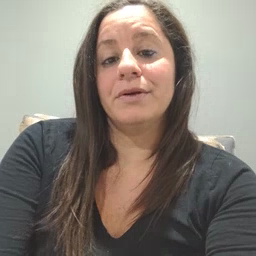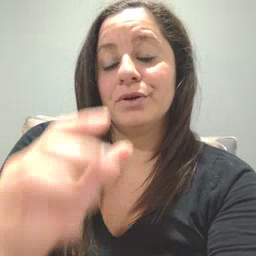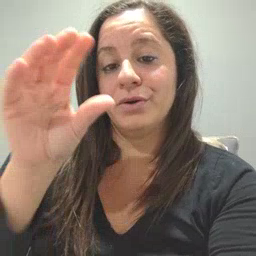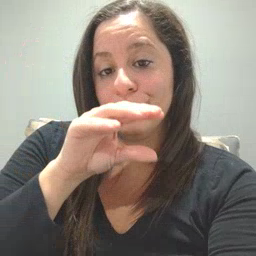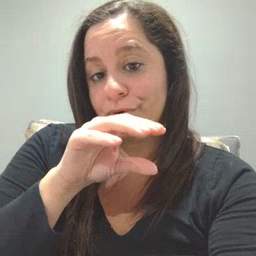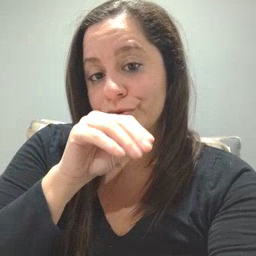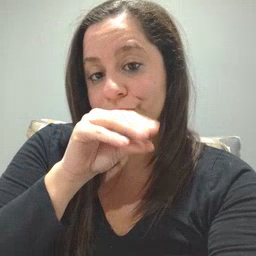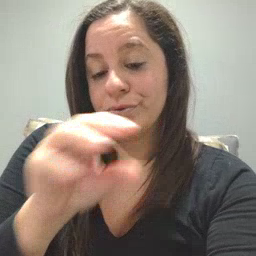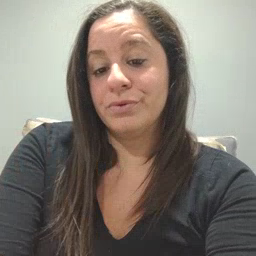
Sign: goose